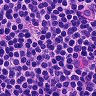
Metastatic tissue present: no